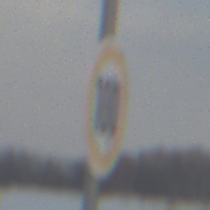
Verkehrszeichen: Geschwindigkeit100
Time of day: SunriseSunset
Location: Outdoor (Nature)
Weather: PartlyCloudy
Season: NotSpecified
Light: Natural